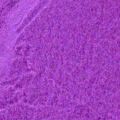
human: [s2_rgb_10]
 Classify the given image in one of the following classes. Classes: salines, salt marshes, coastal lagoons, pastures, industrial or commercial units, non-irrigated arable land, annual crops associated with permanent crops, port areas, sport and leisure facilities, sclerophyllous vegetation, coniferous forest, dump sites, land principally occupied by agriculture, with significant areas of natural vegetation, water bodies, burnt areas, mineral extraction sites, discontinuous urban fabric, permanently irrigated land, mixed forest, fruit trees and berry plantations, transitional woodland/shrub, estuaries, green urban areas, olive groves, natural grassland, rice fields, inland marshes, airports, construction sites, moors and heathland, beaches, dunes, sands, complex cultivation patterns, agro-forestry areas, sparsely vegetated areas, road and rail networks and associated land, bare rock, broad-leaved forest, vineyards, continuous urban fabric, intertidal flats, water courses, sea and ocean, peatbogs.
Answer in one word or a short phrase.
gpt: sea and ocean